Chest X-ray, PA view. Patient: 36 years old, sex M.
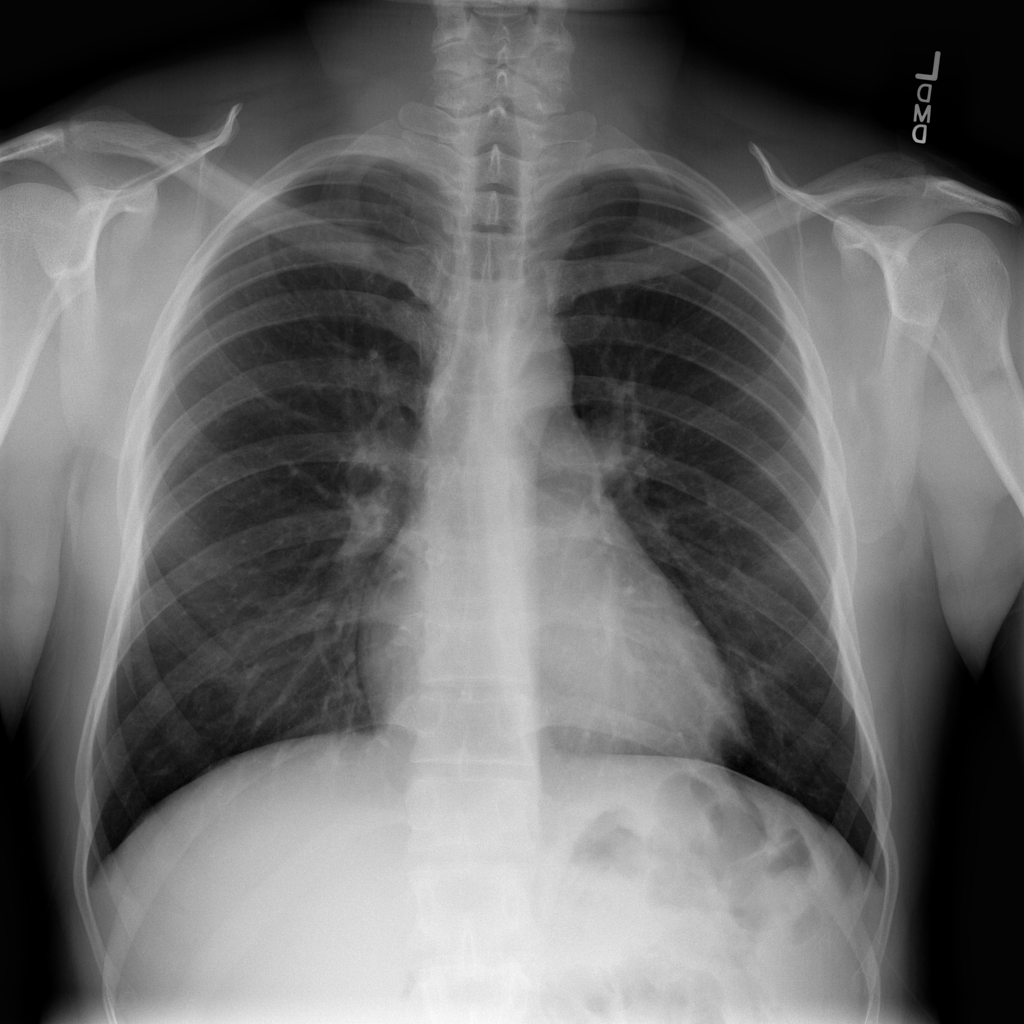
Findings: No Finding